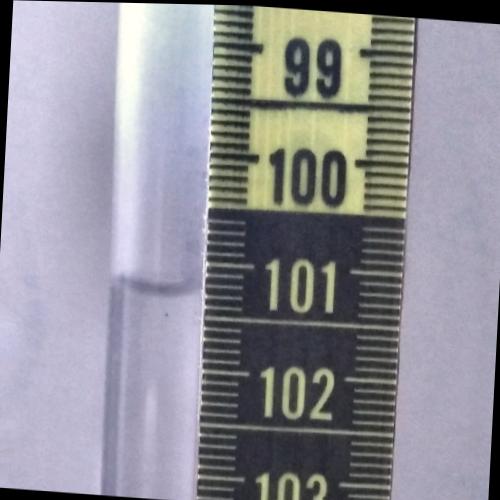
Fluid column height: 101.3 cm